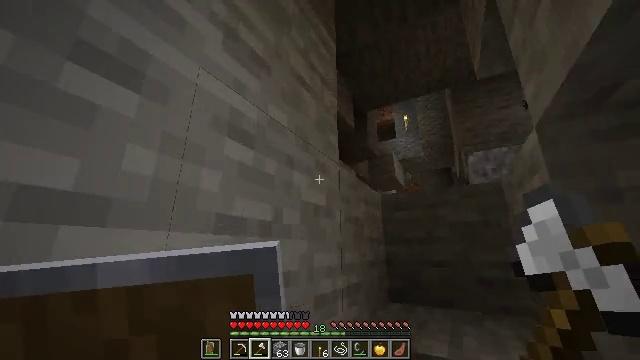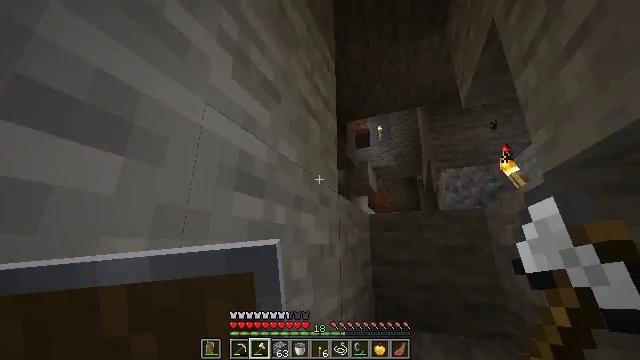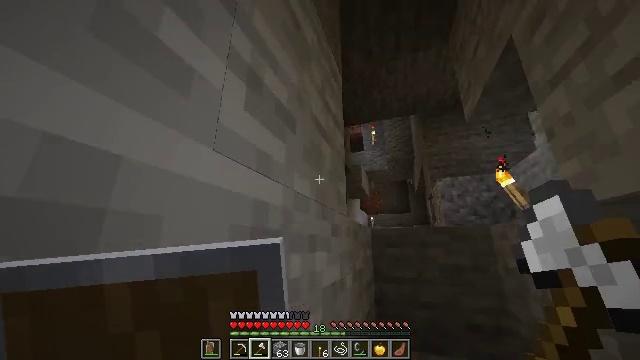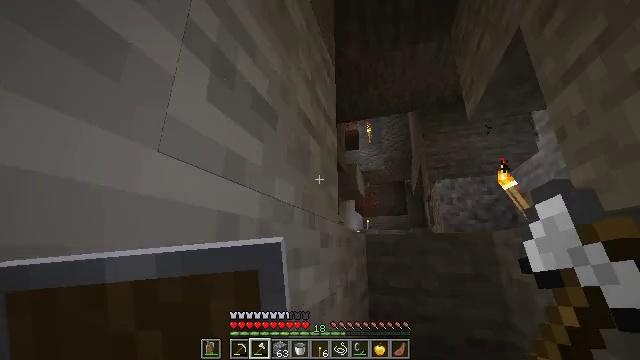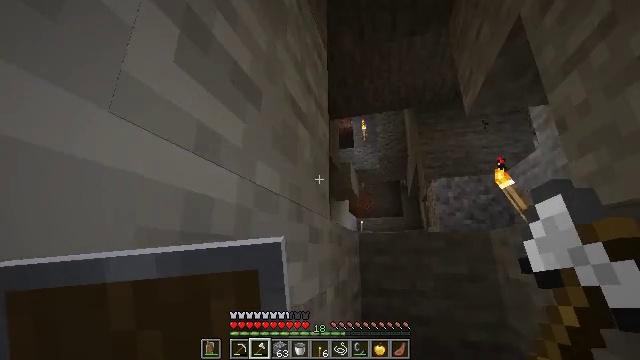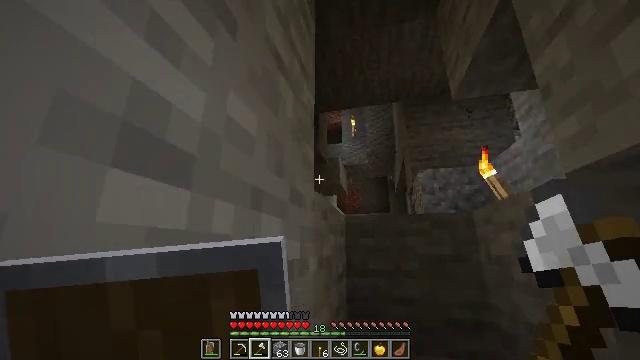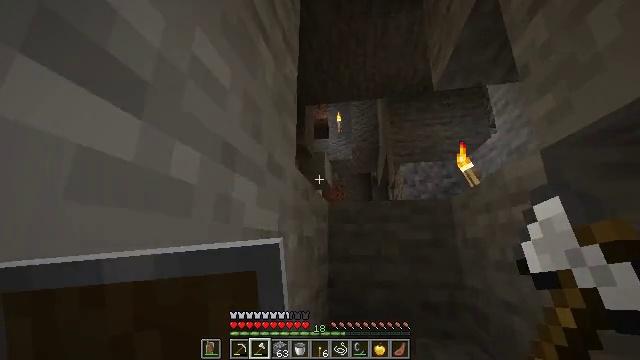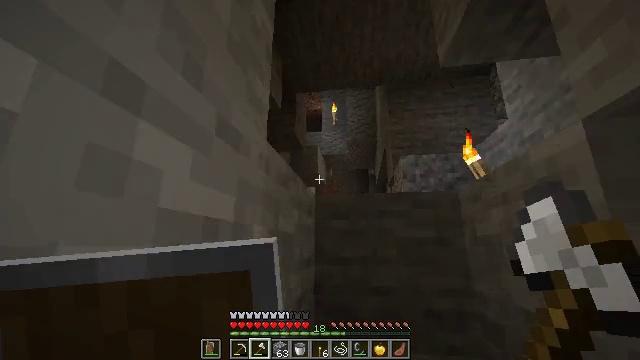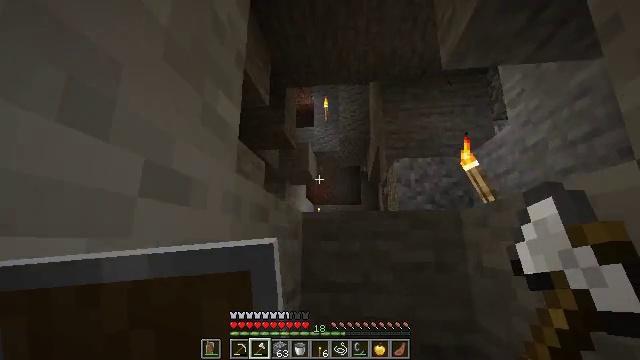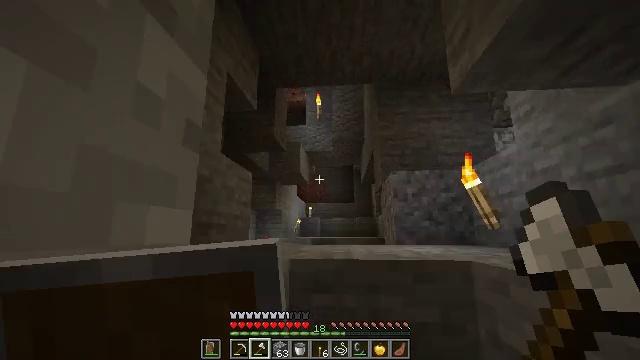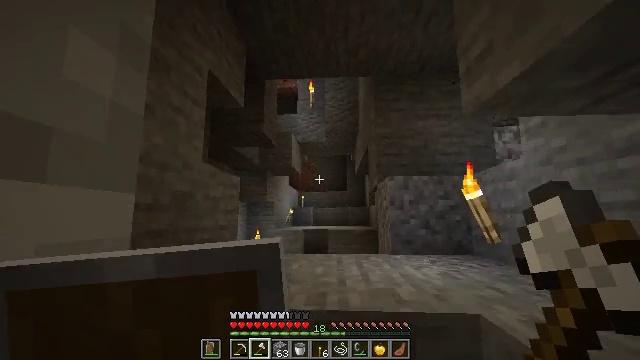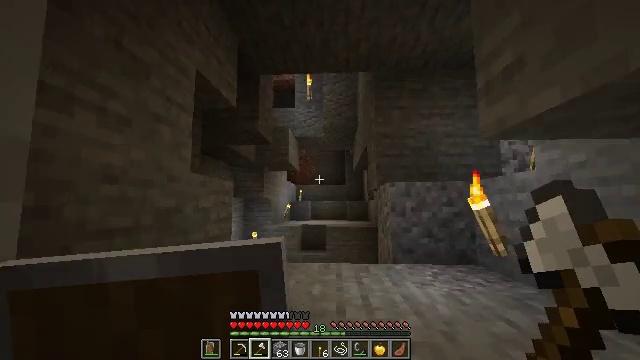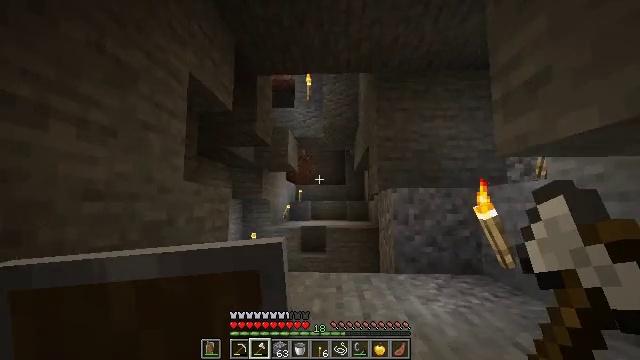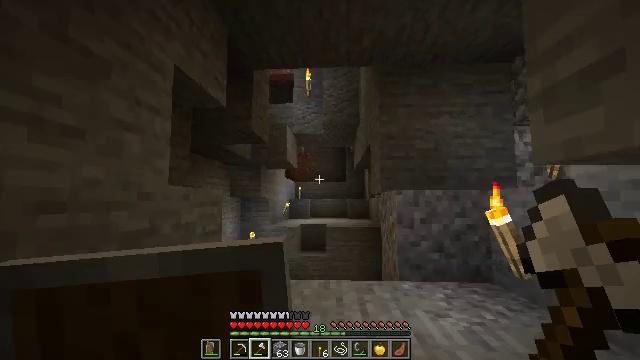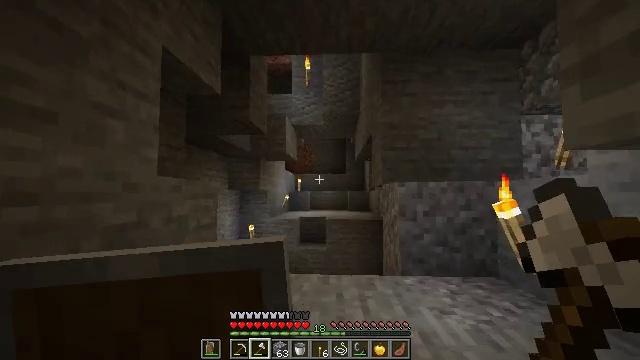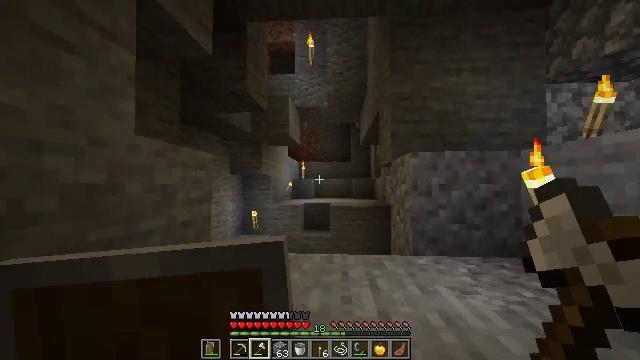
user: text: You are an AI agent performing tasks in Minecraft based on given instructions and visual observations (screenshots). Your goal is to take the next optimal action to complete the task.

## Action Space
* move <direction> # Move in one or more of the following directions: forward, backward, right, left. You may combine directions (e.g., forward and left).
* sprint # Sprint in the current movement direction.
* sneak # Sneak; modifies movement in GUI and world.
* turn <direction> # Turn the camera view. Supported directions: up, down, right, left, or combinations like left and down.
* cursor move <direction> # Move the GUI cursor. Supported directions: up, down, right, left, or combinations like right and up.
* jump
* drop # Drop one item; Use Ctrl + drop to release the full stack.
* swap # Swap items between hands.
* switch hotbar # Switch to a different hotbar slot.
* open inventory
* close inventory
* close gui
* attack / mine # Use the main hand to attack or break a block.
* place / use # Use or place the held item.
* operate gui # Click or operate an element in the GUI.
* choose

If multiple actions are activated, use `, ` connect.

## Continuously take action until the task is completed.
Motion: motion action
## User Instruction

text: Hunt bats in caves.
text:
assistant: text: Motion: move forward, sprint, turn right
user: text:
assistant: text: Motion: move forward, sprint, turn right
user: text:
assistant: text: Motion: move forward, sprint, turn right
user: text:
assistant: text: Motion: move forward, sprint, turn right
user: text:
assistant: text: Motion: move forward, sprint, turn right
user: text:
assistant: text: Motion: move forward, sprint, turn right
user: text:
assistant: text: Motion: move forward, sprint, turn right
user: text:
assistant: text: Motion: move forward, sprint, turn right and down, jump
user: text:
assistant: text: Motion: move forward, sprint, turn right and down, jump
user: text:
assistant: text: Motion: move forward, sprint, turn right and down, jump
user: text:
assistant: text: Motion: move forward, sprint, turn down
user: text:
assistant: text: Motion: move forward, sprint
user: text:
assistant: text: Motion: move forward, sprint
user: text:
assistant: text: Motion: move forward, sprint, turn down
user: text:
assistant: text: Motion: move forward, sprint, turn left and down
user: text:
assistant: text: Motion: move forward, sprint, turn left and down, jump
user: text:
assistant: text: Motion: move forward, sprint, turn left and down, jump
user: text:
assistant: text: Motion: move forward, sprint, turn left and down, jump
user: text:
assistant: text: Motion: move forward, sprint, turn down
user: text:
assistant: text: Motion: move forward, sprint, turn right and down
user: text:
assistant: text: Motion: move forward, sprint, turn right
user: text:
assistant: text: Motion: move forward, sprint
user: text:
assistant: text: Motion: move forward, sprint, turn left and down
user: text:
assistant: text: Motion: move forward, sprint, turn left and down
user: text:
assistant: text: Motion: move forward, sprint, turn left and down
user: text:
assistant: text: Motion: turn down
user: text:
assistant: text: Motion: turn down
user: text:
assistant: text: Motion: turn down
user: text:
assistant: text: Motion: turn down
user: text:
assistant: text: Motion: turn down